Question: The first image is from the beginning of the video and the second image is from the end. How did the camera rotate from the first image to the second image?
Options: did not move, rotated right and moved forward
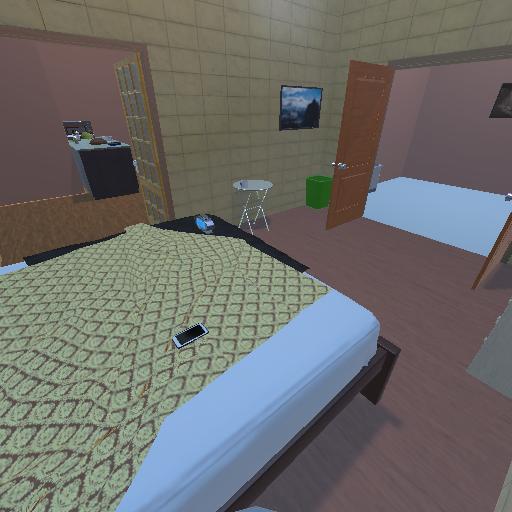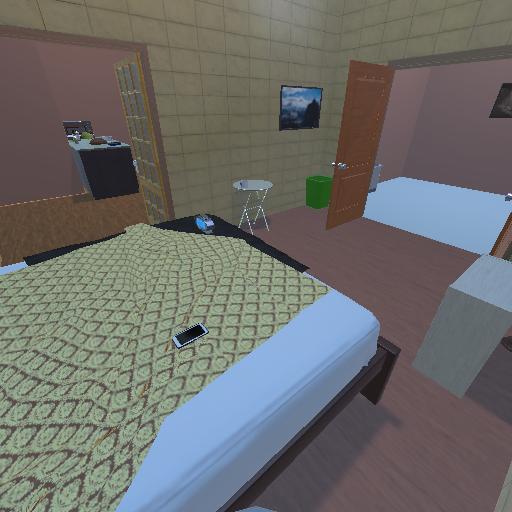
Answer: did not move